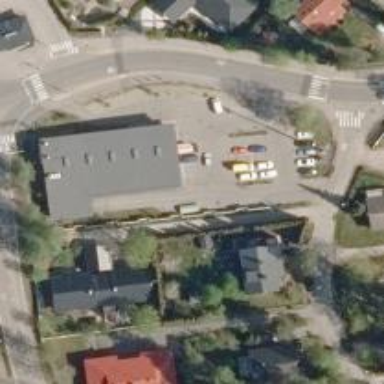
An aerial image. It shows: Convenience shop.